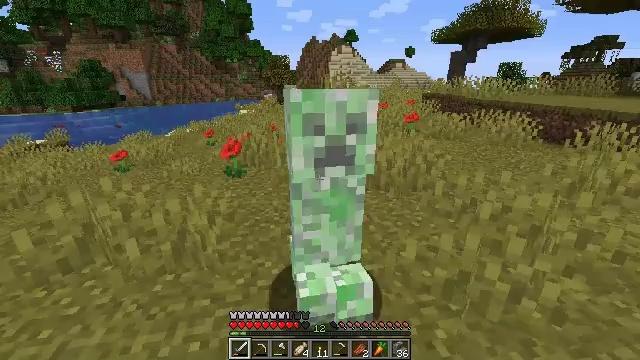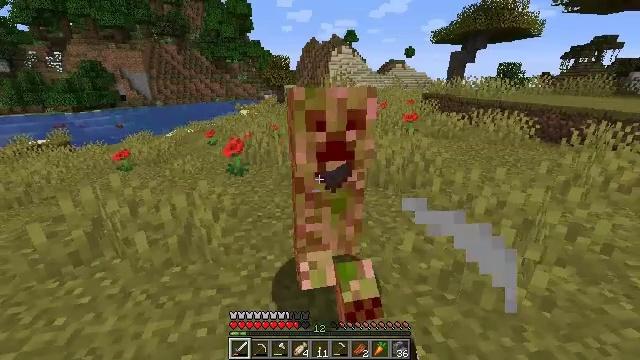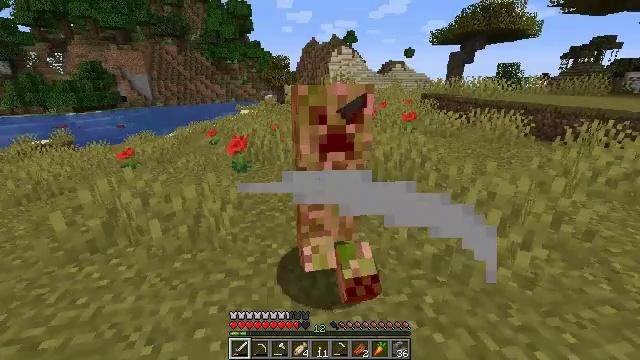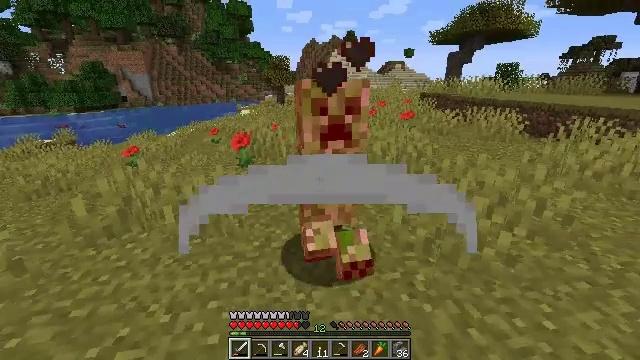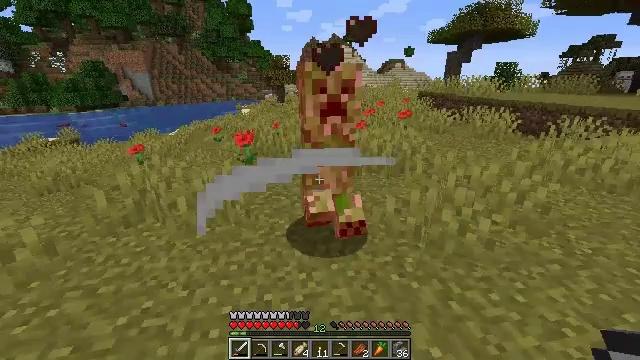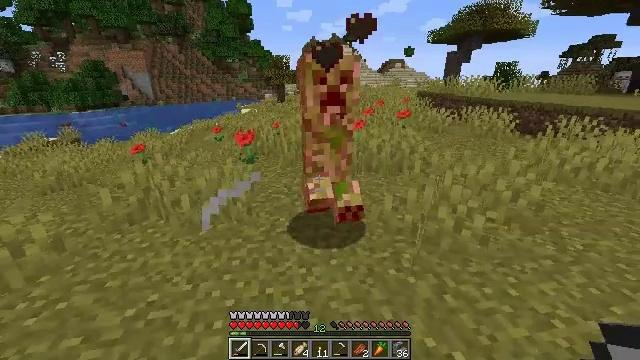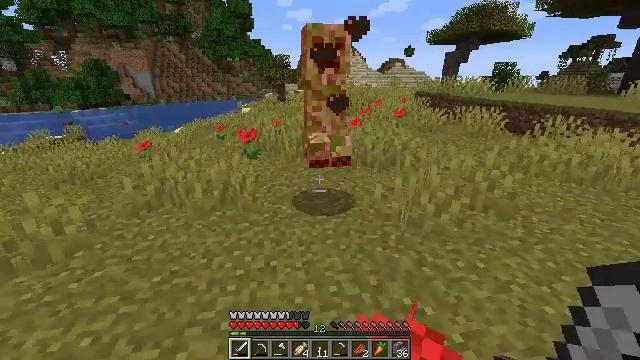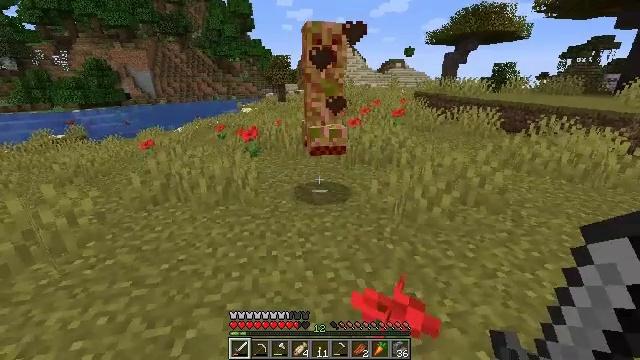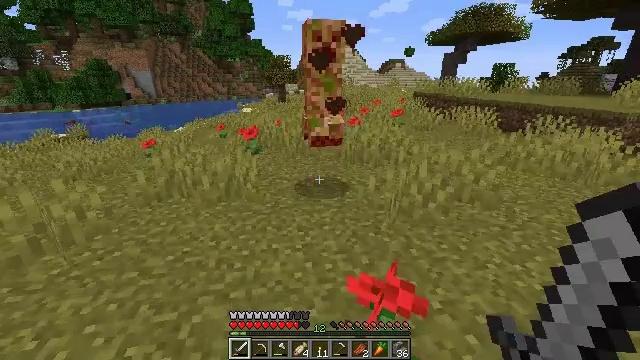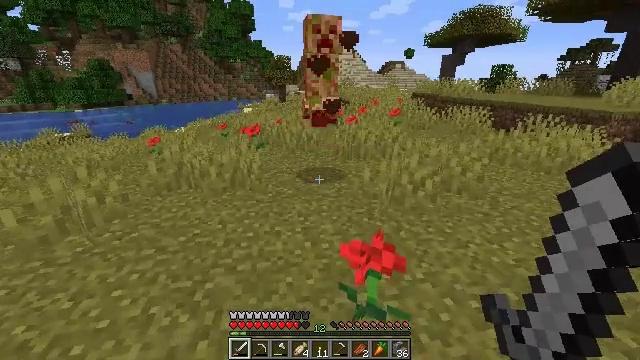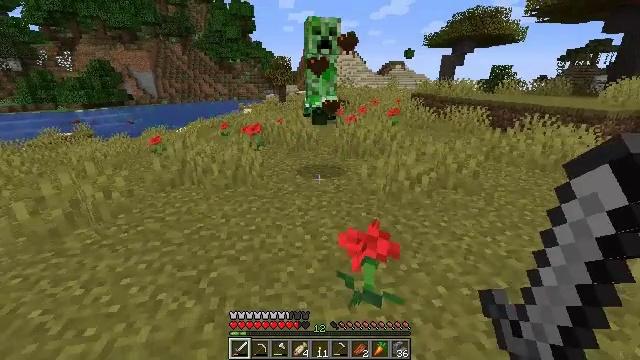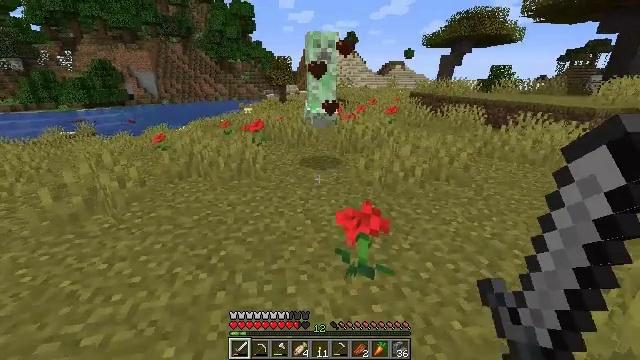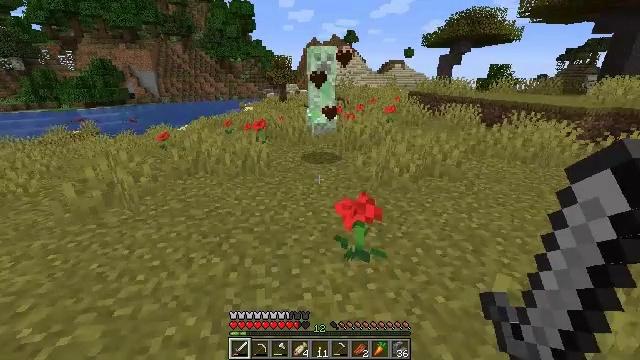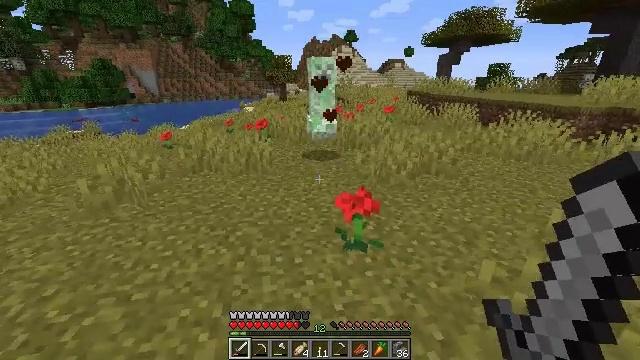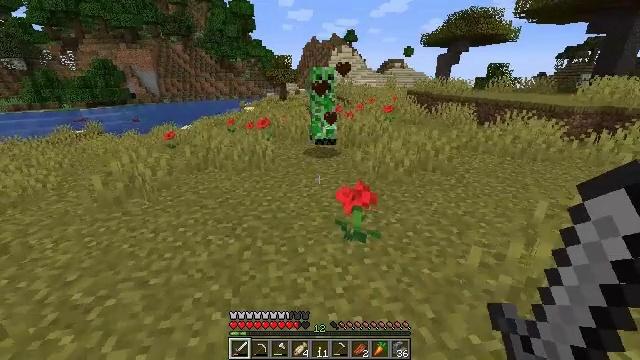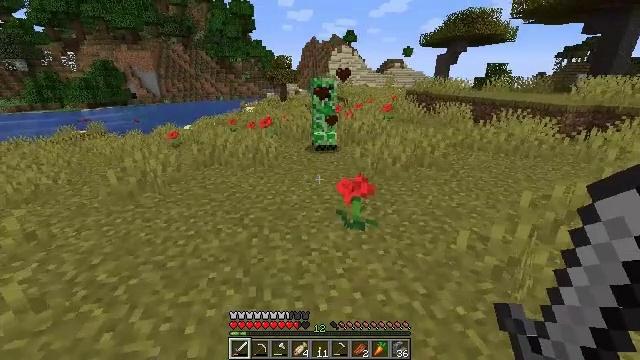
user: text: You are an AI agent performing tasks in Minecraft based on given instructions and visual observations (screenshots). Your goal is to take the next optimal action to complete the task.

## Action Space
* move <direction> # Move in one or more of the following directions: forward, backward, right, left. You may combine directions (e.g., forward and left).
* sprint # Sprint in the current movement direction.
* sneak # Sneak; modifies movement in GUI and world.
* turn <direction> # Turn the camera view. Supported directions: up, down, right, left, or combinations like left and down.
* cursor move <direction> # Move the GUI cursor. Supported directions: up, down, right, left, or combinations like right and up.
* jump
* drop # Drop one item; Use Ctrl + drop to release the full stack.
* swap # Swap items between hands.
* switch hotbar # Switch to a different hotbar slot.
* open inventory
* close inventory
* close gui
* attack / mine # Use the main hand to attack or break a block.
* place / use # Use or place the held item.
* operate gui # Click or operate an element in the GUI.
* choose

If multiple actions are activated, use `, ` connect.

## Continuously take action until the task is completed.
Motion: motion action
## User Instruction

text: Defeat the creeper.
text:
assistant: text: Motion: move back
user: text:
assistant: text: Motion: move back
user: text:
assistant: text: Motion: move back
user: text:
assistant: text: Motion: move back
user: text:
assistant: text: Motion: move back
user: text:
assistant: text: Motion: move back
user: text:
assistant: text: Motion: move back
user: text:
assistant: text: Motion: move back
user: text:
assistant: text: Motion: move back
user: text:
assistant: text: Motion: move back
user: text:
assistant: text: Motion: move back
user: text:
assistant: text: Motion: move back
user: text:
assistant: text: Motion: move back
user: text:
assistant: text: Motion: move back
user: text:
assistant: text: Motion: move back
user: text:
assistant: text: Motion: move back
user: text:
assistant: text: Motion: move back
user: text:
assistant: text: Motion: move back
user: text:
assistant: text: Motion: move back
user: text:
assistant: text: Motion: move back
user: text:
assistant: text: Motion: move back
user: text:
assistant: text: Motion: move back
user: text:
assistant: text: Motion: move back
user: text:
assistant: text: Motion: move back
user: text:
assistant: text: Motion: move back
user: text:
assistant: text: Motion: move back
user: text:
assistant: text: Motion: move back
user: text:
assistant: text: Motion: move back
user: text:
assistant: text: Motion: move back
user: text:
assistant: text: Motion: move back